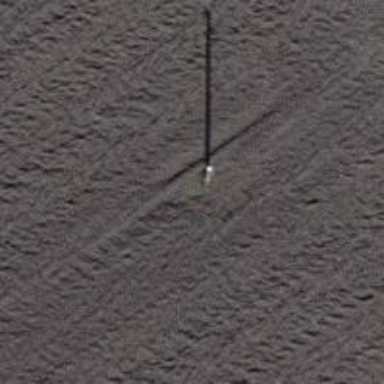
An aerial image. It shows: Power pole.